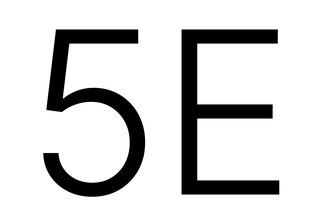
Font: Inter_Light